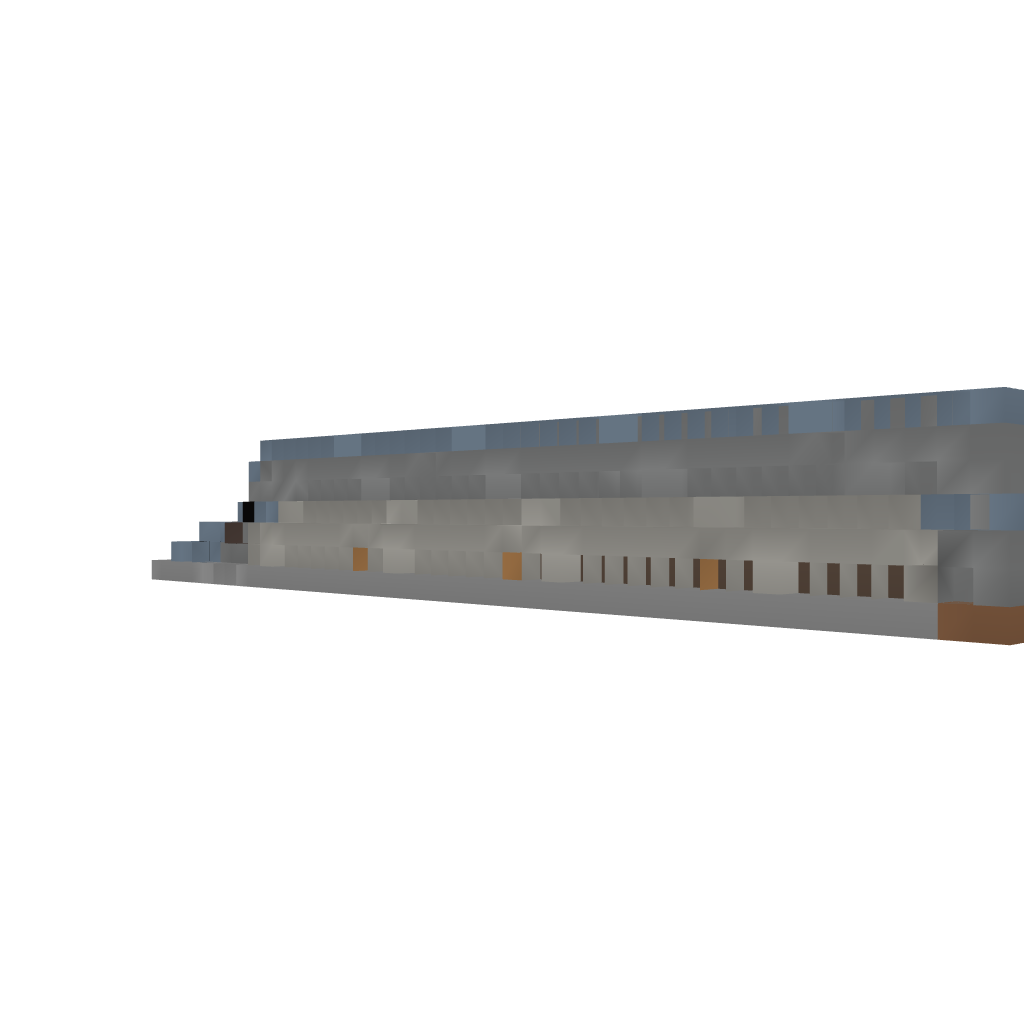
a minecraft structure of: Funky Furnaces